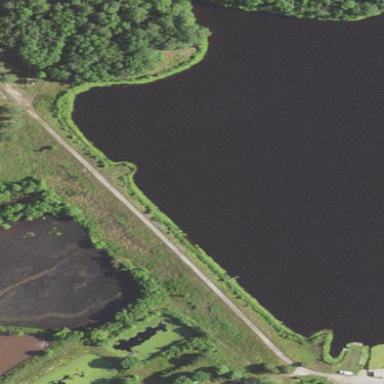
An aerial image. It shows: Dam across waterway.